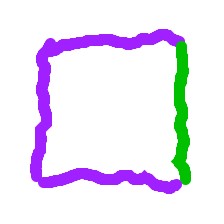
Shape: square